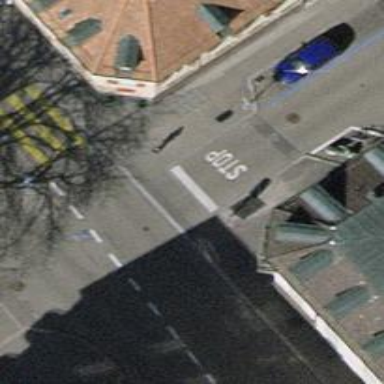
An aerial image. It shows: Unmarked crossing with traffic calming table on the road.